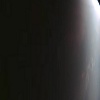
Label: space